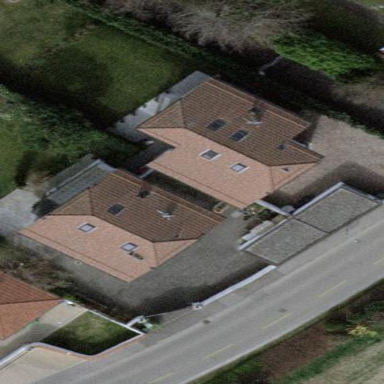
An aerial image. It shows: Detached building.